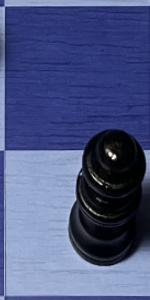
Label: Queen_Black